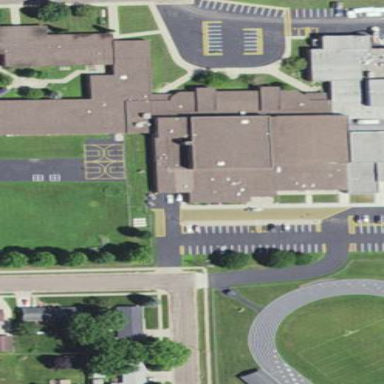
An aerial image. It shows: School building.